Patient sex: F
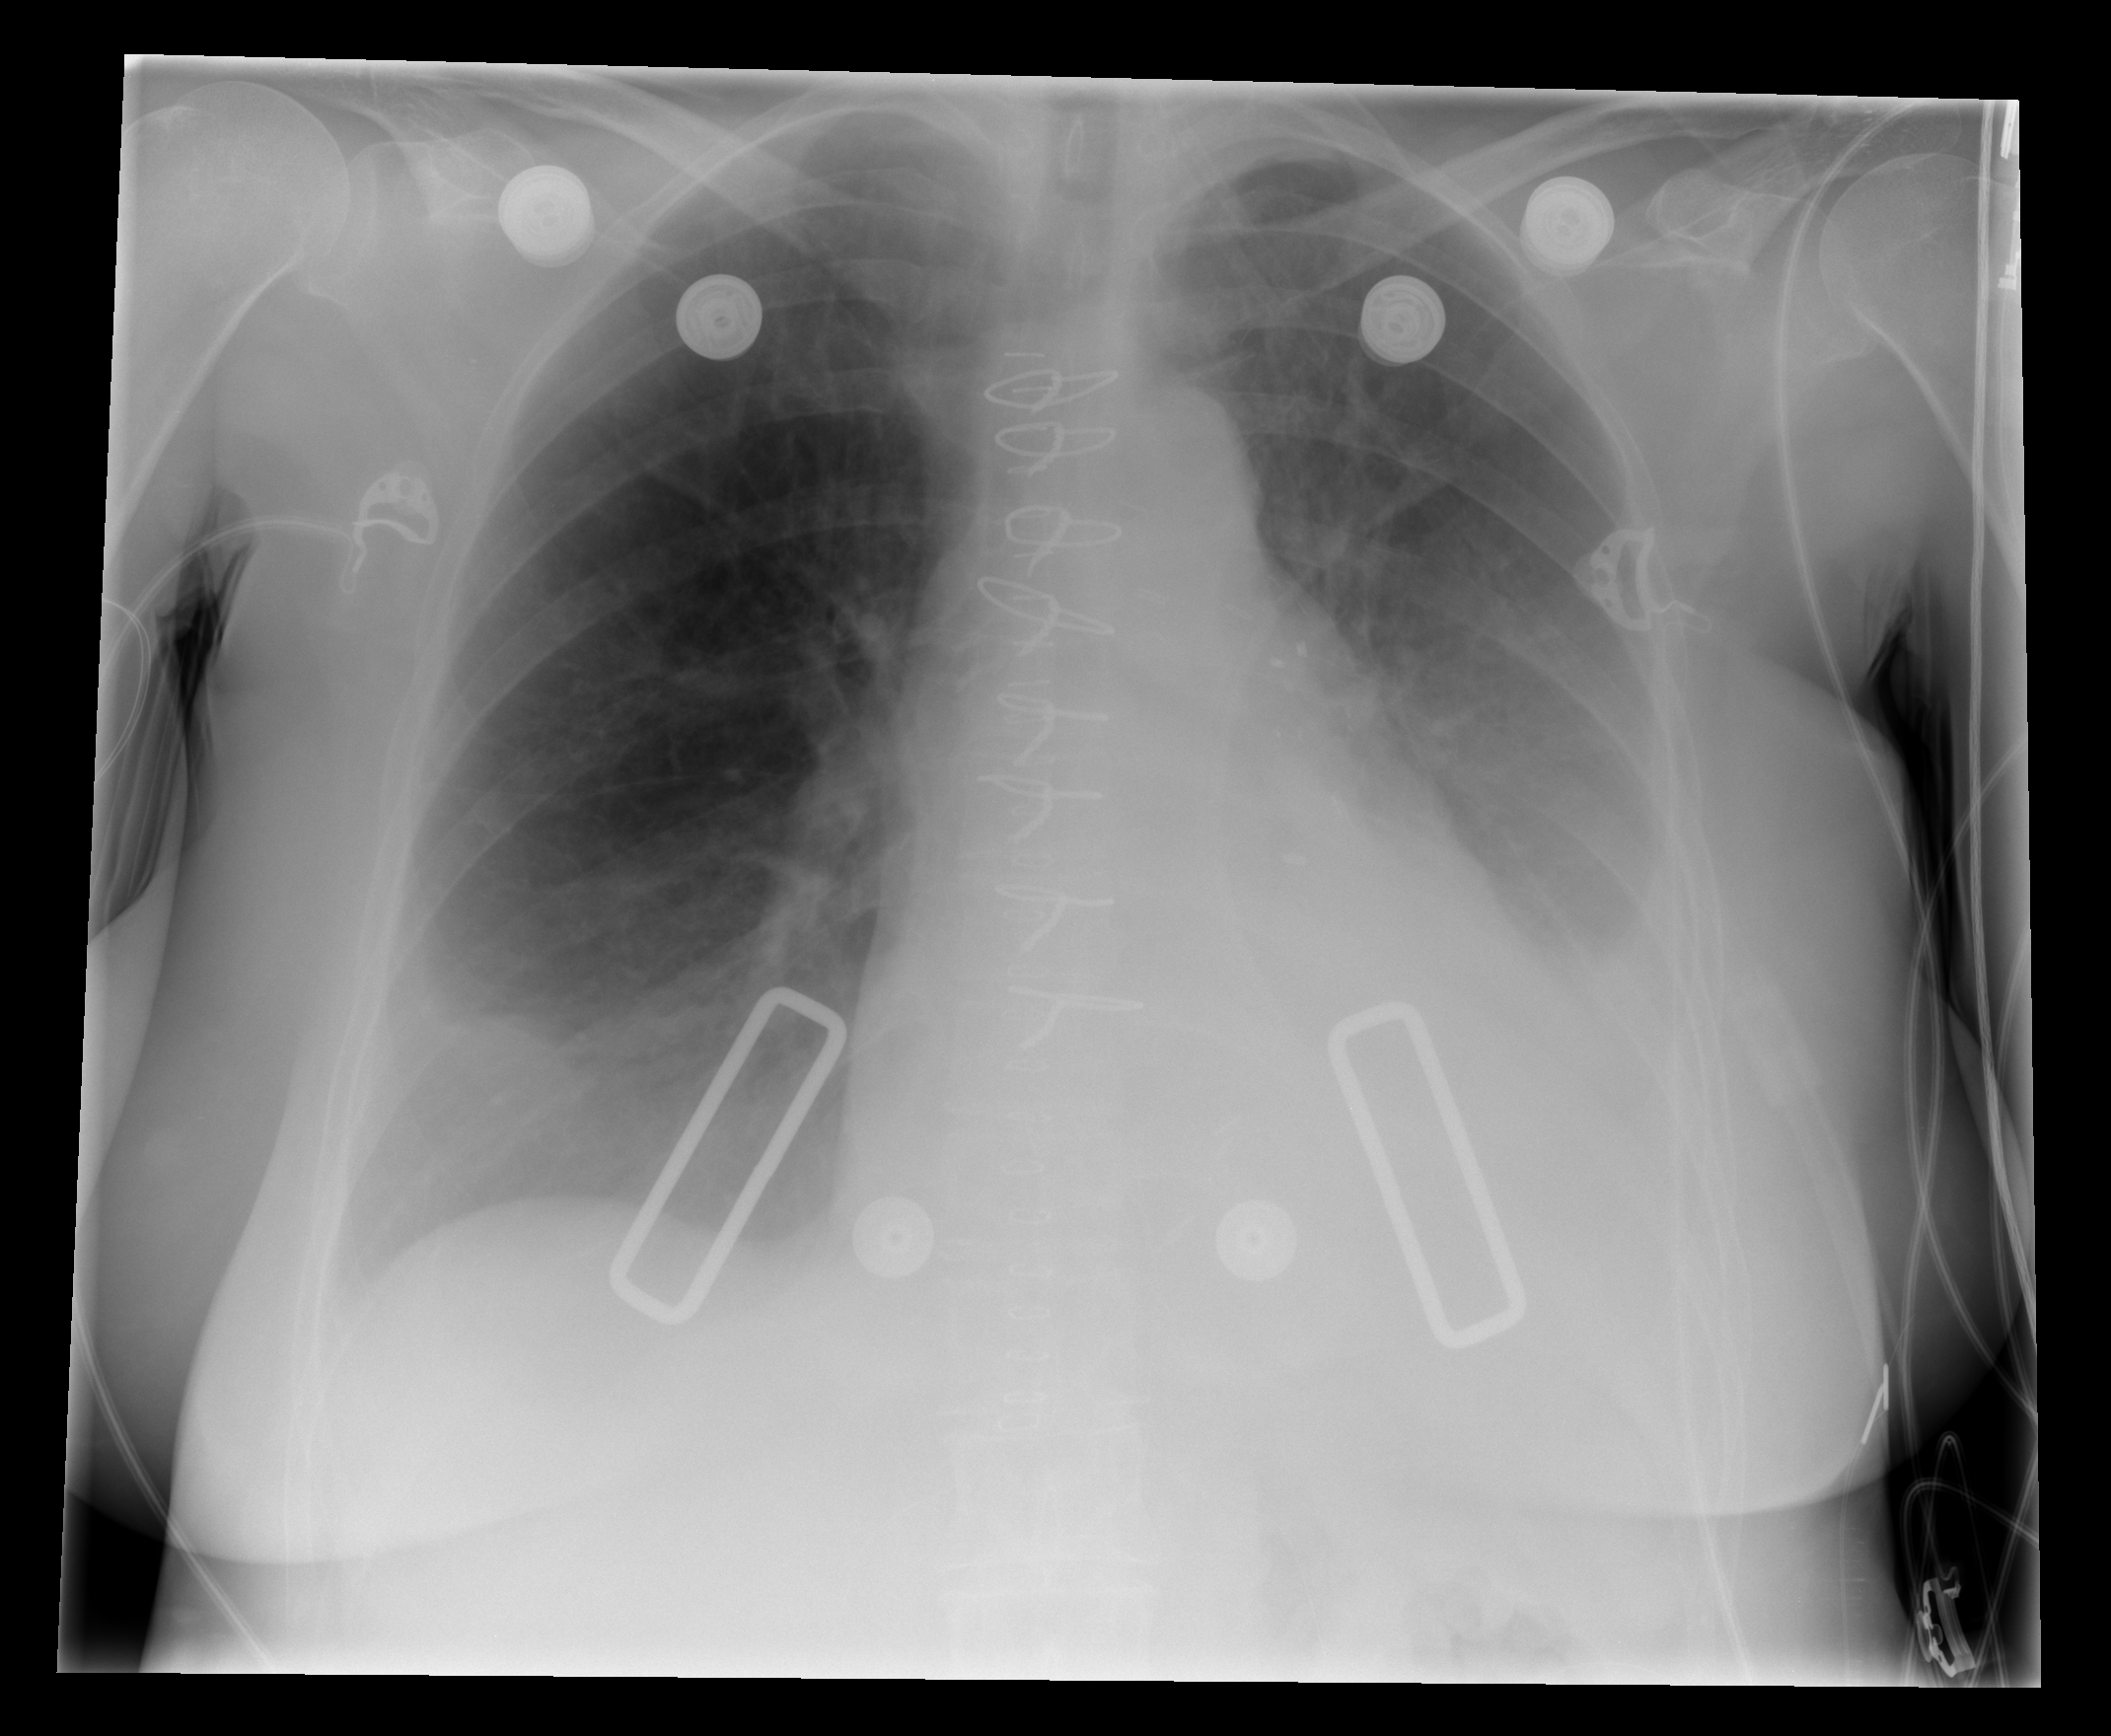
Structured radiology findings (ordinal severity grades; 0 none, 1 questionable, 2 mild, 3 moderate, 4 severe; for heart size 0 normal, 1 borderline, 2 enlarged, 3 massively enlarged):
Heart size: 2
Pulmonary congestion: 2
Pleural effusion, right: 2
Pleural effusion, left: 3
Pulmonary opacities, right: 0
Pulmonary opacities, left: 0
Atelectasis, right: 2
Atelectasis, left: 3